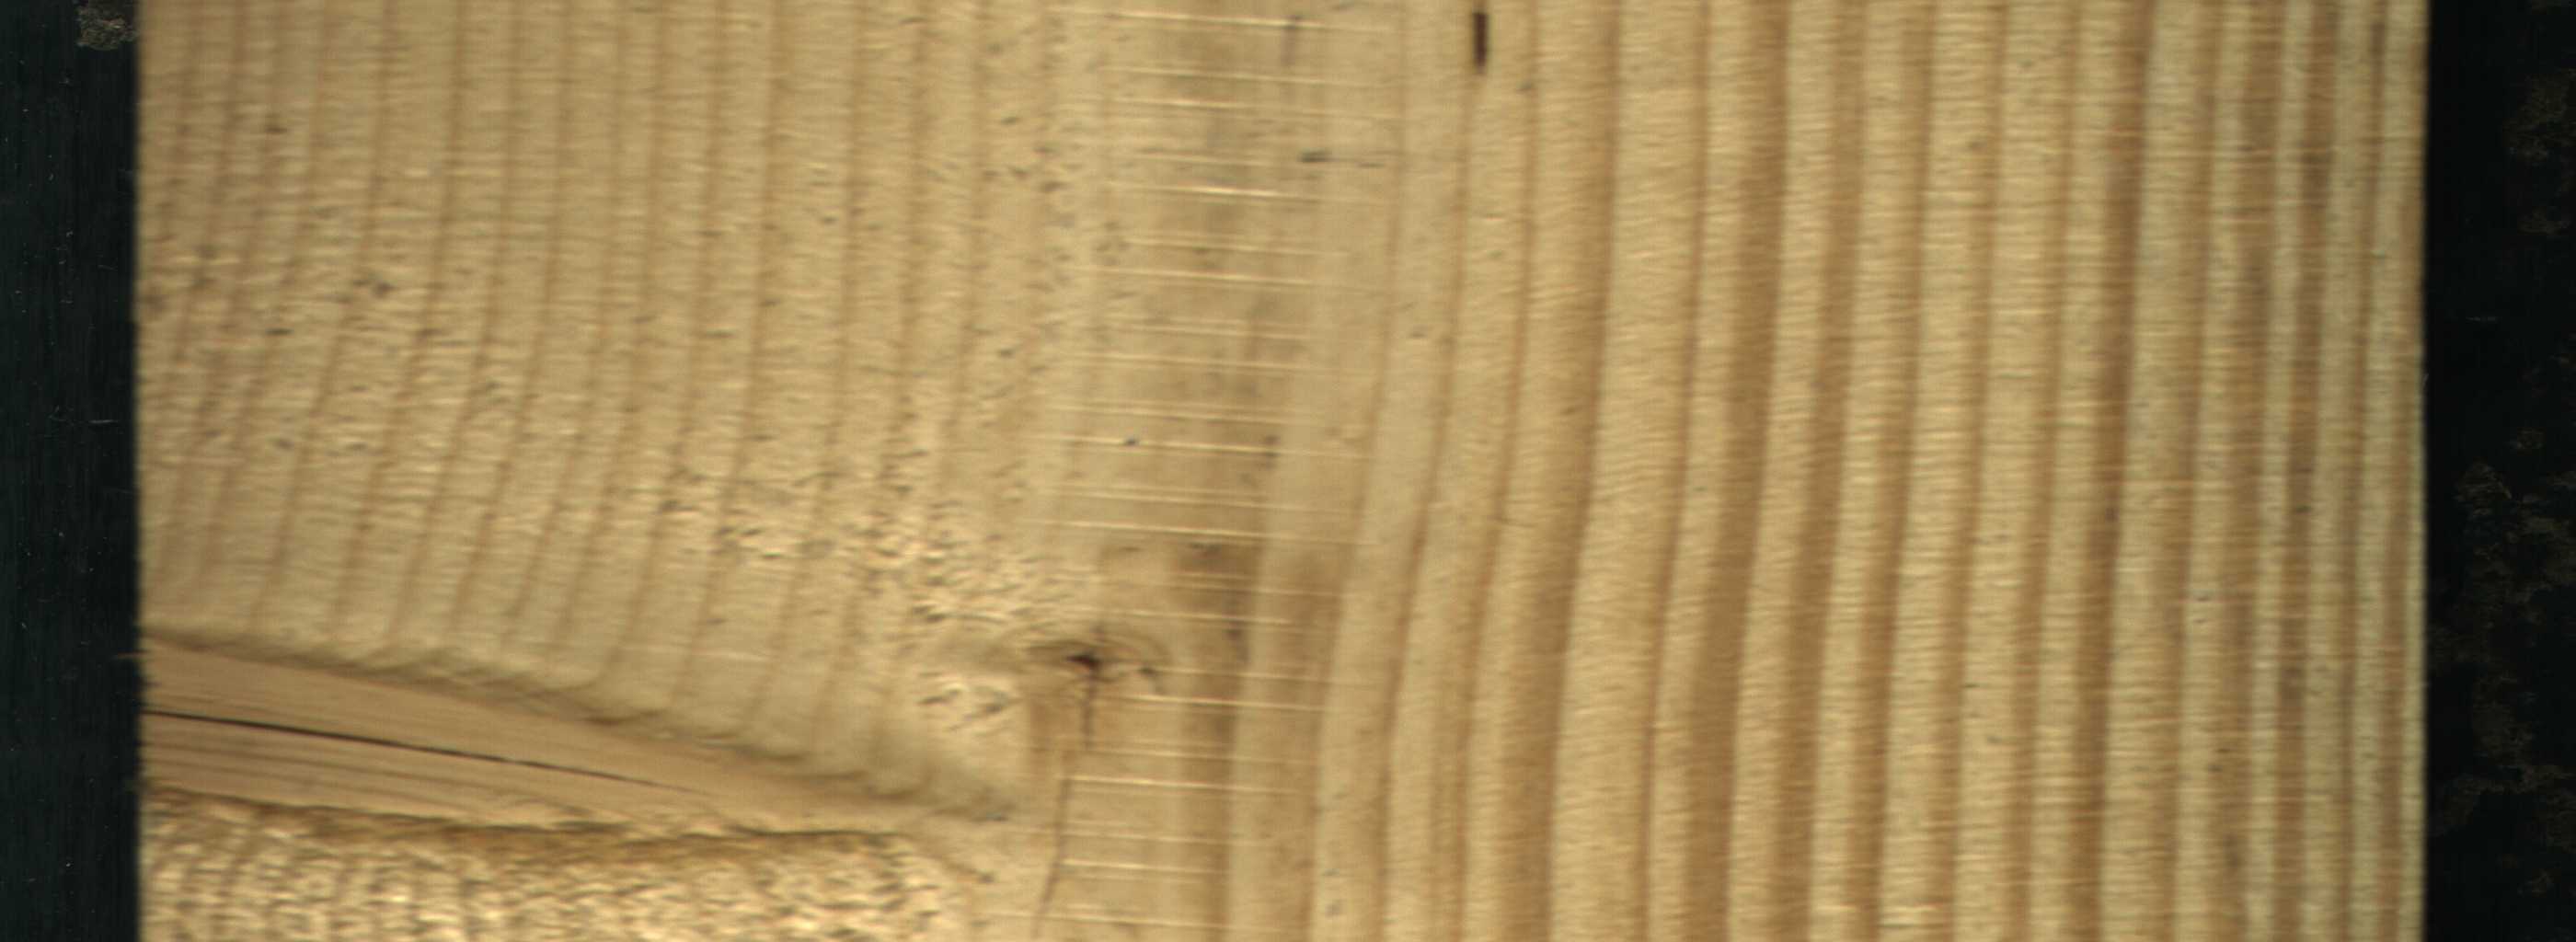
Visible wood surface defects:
resin
Crack
knot_with_crack
Live_Knot